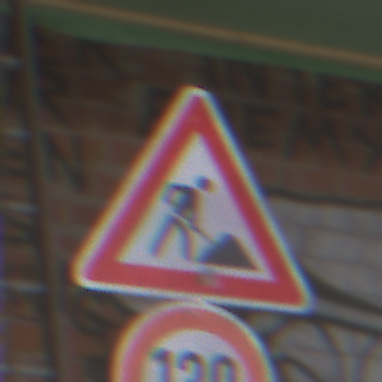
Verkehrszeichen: Arbeitsstelle
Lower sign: Geschwindigkeit130
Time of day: Midday
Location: Roofed (Special)
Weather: Overcast
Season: NotSpecified
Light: Natural